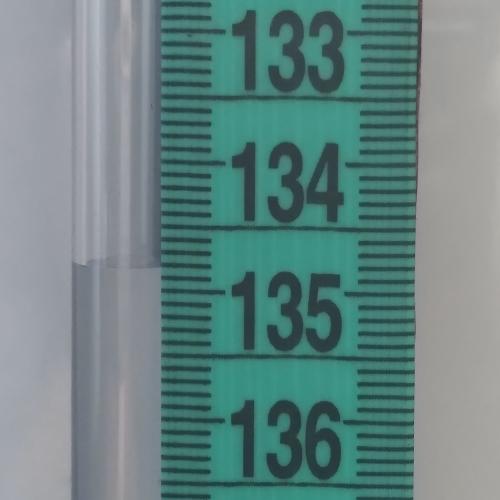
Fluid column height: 134.8 cm